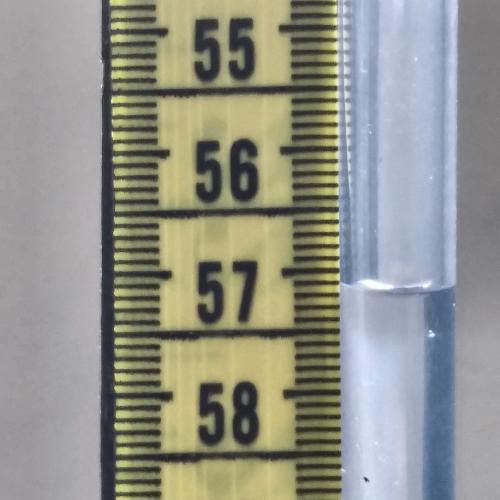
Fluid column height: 57.1 cm